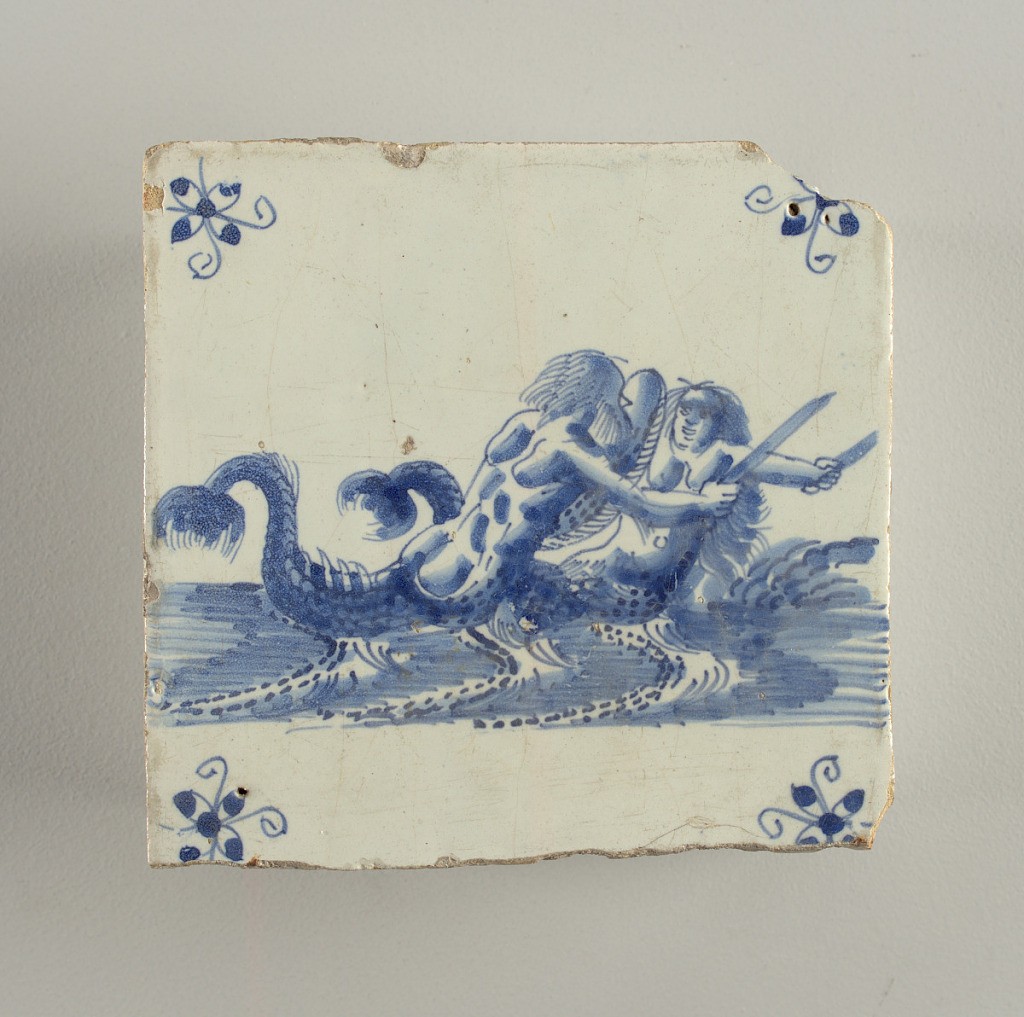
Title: Tile
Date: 1701–25
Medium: Earthenware
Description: Bluish-white field. In centre, armed nereid and triton confronted, in combat, on water extending across tile. Rosettes in corners.